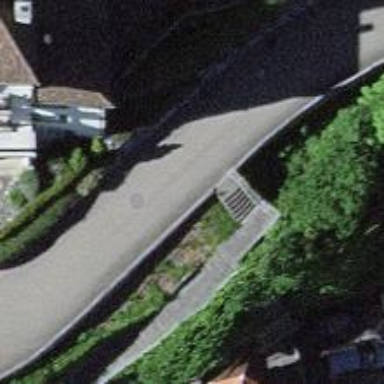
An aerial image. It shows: Road with steps.